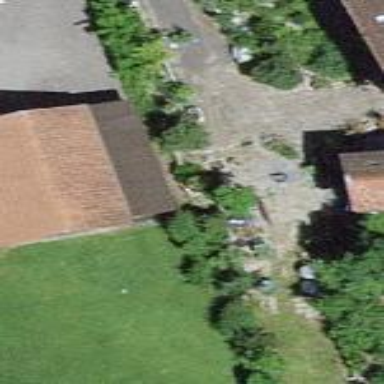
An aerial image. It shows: Barn.